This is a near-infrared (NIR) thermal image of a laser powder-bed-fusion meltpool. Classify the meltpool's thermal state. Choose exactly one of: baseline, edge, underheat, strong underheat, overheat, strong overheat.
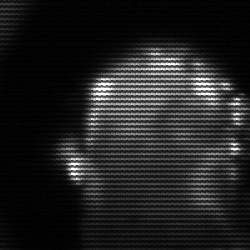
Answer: baseline